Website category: book
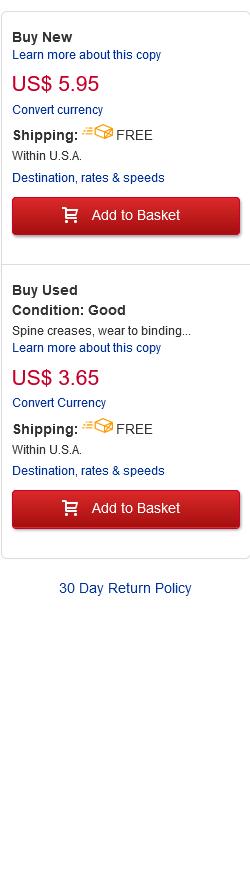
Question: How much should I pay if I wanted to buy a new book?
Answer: US$ 5.95

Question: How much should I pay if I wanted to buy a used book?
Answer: US$ 3.65

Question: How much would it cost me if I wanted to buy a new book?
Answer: US$ 5.95

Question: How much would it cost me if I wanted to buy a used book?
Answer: US$ 3.65

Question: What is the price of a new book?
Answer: US$ 5.95

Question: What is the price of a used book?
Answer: US$ 3.65

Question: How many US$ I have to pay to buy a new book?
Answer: US$ 5.95

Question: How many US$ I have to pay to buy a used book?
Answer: US$ 3.65

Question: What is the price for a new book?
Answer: US$ 5.95

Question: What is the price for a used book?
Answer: US$ 3.65

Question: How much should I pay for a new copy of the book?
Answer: US$ 5.95

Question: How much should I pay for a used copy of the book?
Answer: US$ 3.65

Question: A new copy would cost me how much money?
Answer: US$ 5.95

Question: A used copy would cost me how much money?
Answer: US$ 3.65

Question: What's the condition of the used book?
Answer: Good

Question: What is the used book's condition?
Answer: Good

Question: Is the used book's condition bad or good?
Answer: Good

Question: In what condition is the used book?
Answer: Good

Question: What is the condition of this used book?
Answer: Good

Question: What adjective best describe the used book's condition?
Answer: Good

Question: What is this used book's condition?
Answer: Good

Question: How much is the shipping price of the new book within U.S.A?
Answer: FREE

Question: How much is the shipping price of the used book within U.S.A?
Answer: FREE

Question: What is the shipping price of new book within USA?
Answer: FREE

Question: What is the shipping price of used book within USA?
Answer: FREE

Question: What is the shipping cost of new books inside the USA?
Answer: FREE

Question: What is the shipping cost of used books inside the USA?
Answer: FREE

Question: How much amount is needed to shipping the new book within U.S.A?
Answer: FREE

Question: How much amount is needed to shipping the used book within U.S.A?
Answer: FREE

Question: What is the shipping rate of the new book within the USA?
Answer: FREE

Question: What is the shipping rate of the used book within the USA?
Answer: FREE

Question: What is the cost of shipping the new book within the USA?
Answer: FREE

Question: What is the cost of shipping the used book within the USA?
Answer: FREE

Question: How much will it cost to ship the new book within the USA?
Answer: FREE

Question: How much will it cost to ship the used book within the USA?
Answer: FREE